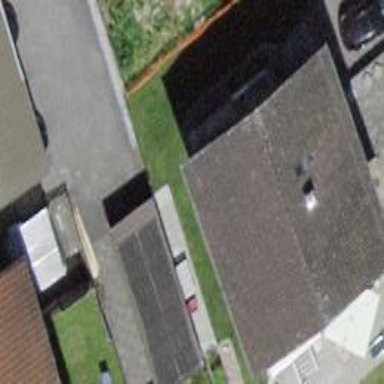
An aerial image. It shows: Residential building.